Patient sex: M
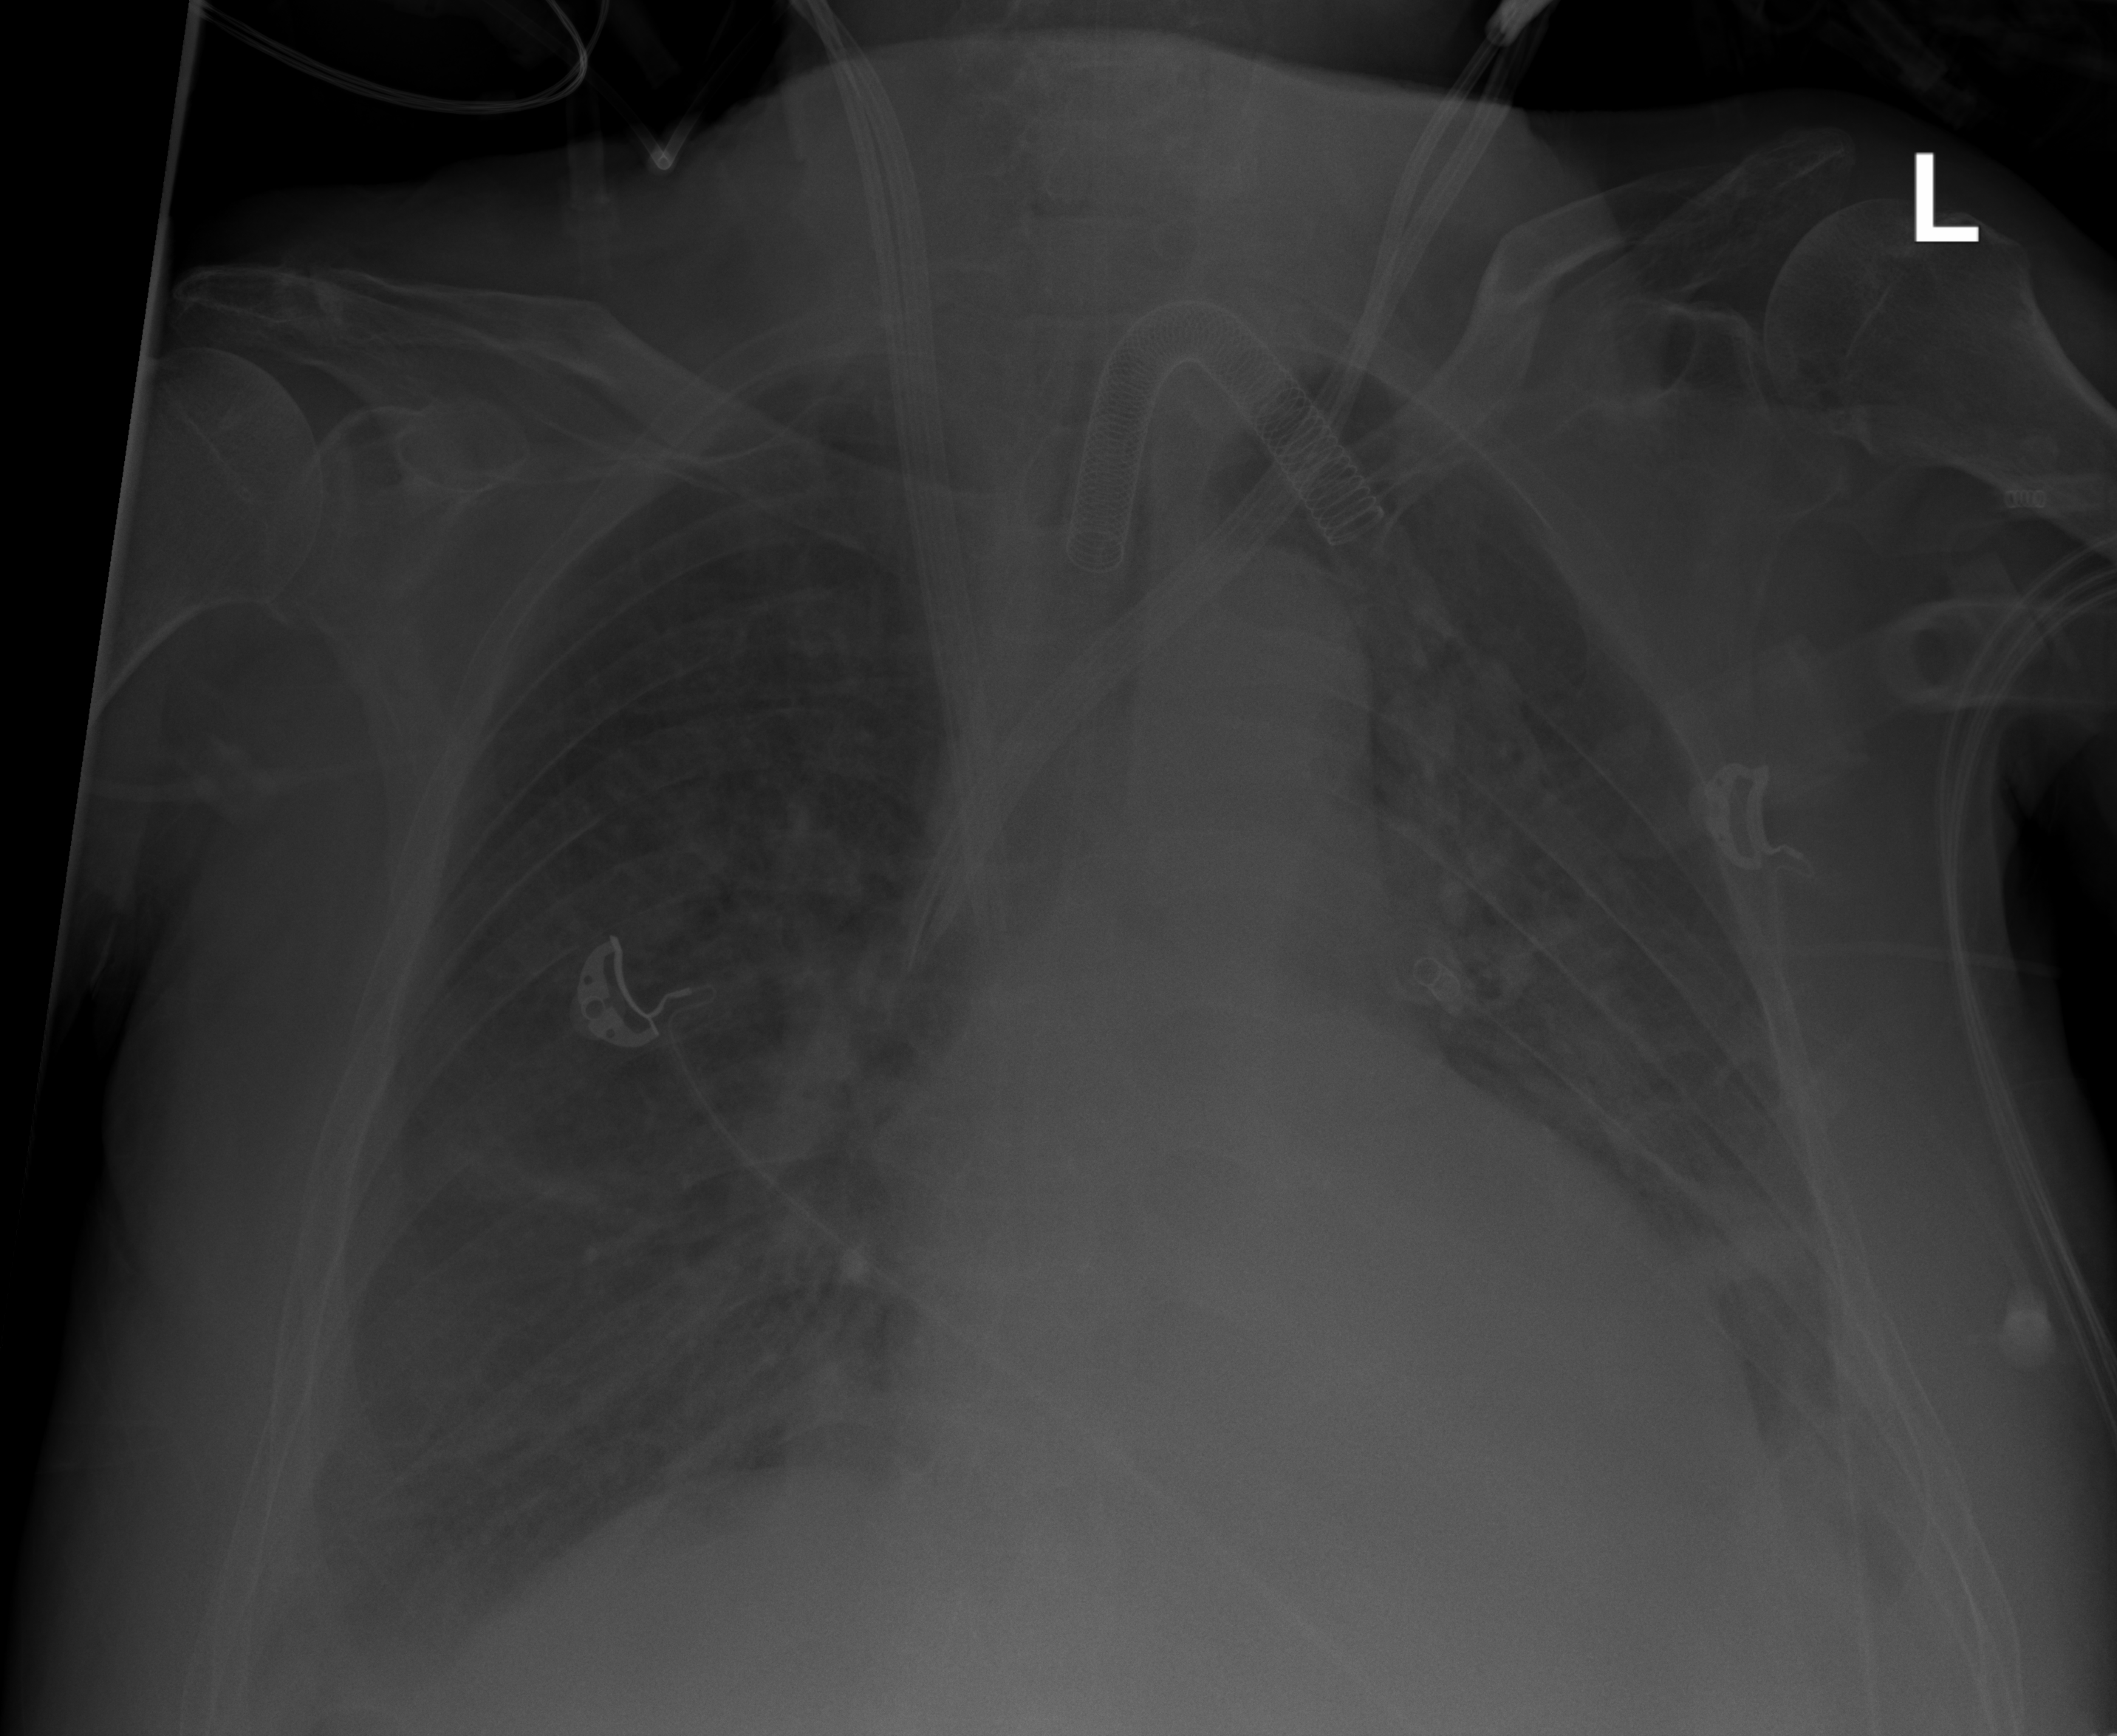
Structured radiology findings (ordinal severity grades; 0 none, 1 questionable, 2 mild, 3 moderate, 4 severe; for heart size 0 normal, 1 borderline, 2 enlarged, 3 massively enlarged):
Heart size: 1
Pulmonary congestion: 3
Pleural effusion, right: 2
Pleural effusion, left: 3
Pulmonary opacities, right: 0
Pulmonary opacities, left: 0
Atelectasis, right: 2
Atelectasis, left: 3